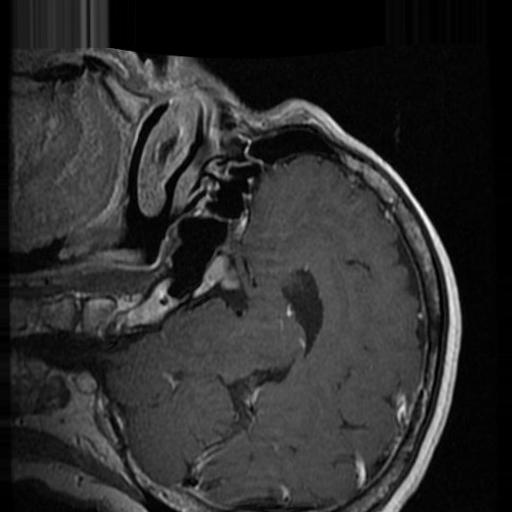
Label: brain_tumor